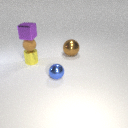
small purple metal cube above small yellow metal cylinder